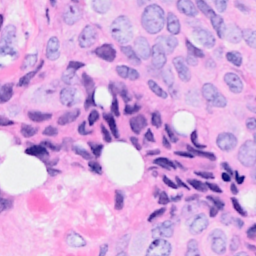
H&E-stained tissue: Breast